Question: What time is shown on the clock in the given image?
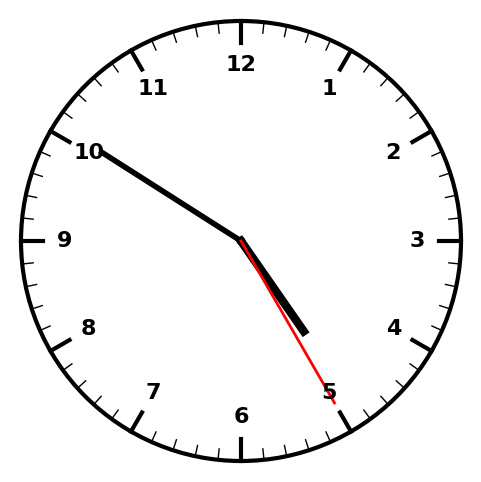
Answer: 04:50:25